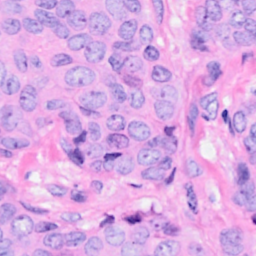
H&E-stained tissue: Breast